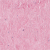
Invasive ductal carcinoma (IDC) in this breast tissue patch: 0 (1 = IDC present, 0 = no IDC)